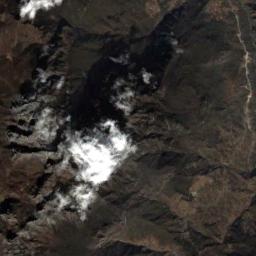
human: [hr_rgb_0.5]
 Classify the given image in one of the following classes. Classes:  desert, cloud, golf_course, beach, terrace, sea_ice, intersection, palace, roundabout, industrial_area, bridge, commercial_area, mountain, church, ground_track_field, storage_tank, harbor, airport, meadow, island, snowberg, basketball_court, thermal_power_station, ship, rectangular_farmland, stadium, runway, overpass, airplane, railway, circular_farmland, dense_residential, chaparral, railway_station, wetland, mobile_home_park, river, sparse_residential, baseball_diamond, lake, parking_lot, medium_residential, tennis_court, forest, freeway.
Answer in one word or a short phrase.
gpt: cloud